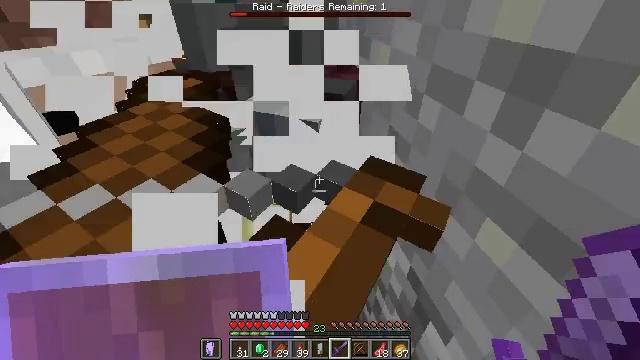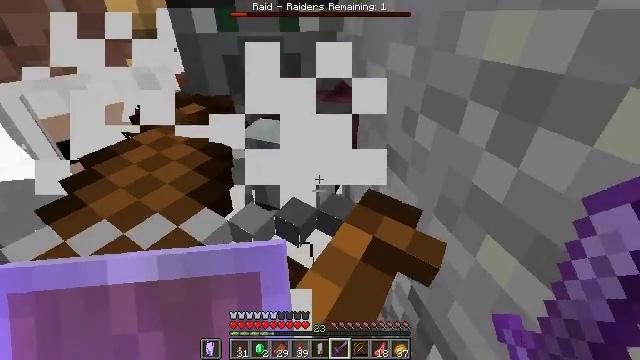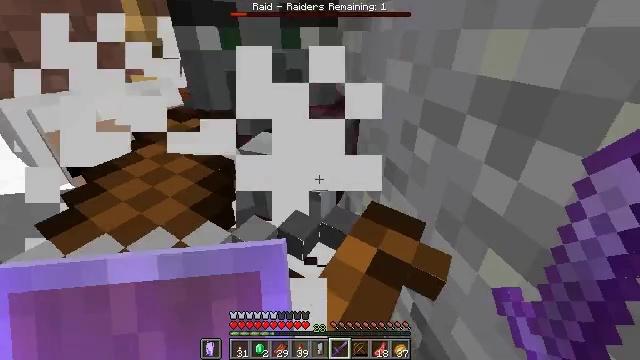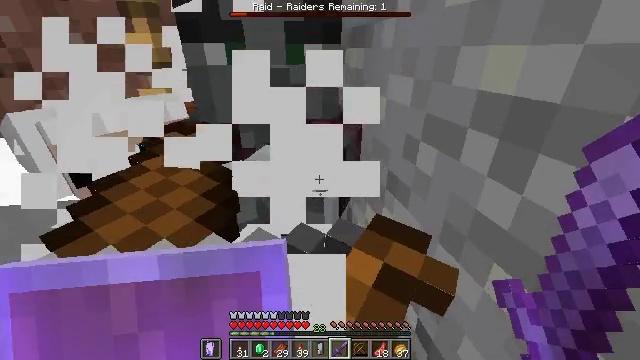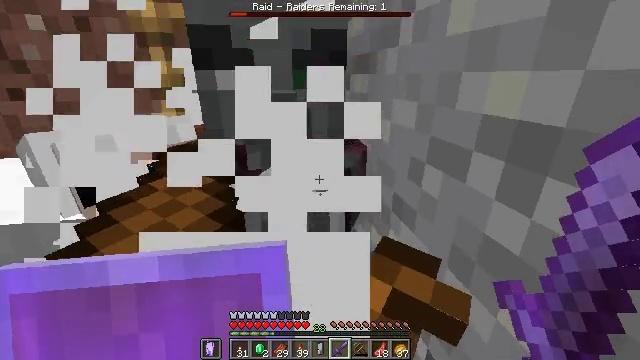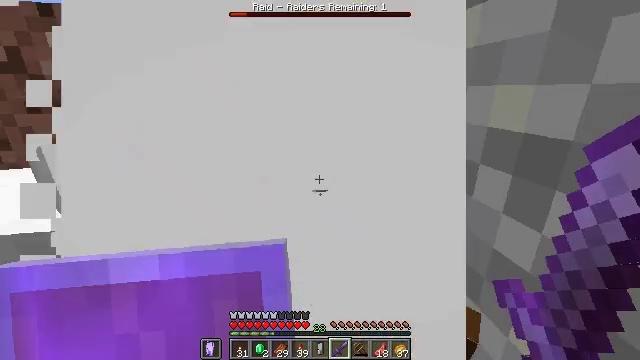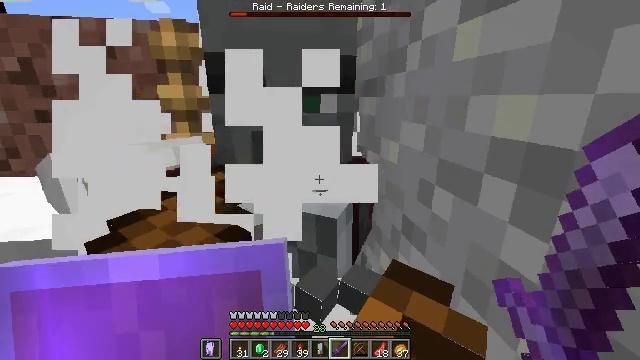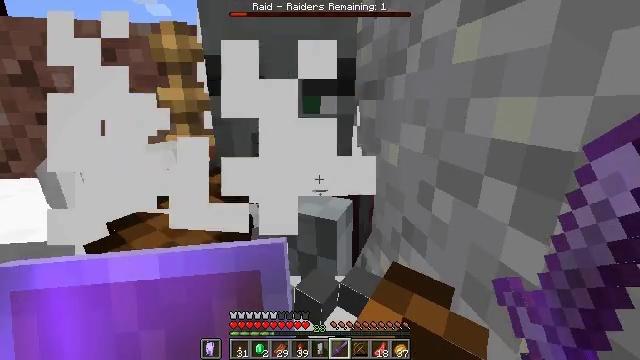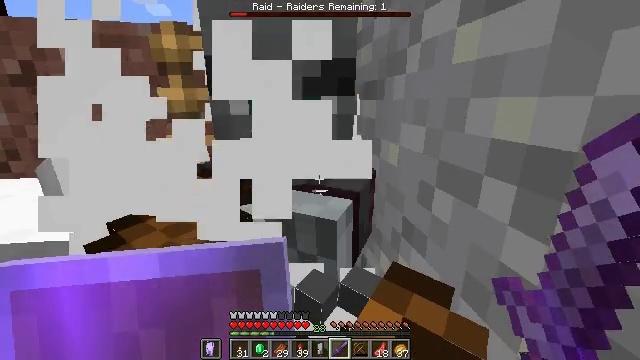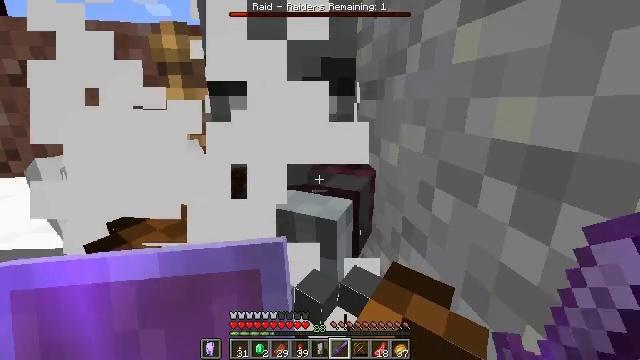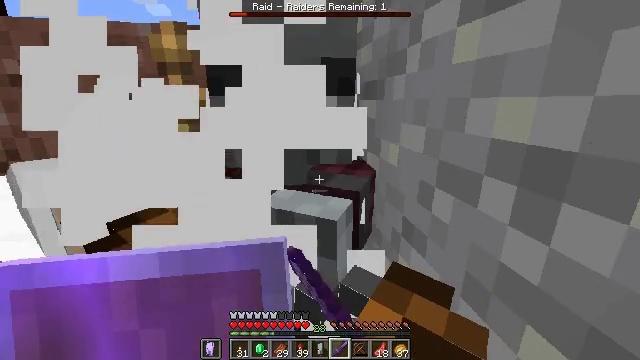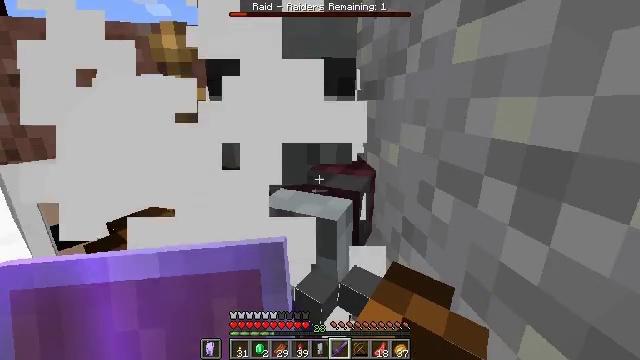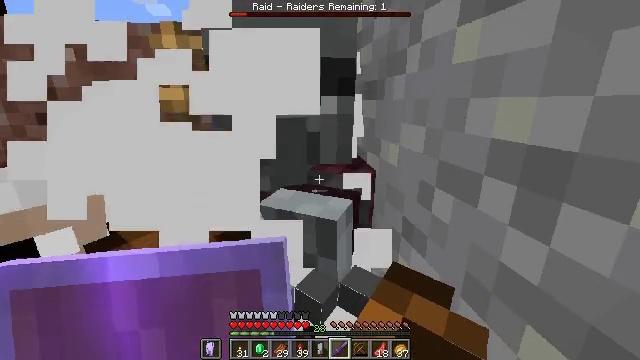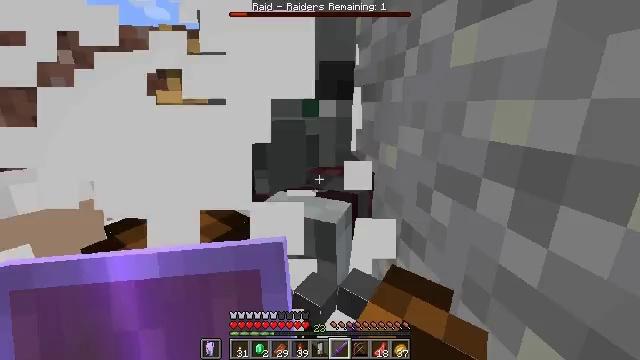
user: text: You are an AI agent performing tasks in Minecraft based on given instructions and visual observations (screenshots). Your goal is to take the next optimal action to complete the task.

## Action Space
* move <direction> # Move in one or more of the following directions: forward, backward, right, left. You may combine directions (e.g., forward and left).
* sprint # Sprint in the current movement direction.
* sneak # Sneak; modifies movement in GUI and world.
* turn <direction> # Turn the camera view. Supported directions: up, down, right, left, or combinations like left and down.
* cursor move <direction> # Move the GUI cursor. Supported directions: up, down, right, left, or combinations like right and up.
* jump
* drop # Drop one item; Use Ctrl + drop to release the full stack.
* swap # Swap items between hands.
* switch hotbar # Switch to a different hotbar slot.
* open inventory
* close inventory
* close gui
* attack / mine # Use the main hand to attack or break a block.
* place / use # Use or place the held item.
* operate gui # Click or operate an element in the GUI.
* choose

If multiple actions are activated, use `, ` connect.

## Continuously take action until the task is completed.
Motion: motion action
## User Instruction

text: Kill mobs.
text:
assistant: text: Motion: turn up
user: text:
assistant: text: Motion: turn up
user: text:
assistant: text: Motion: turn up
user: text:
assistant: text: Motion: turn left and up
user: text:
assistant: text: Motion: turn left and up
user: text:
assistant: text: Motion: turn up
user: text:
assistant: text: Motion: no_op
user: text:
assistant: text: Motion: no_op
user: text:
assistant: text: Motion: attack / mine
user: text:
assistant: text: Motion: attack / mine
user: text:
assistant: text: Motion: attack / mine
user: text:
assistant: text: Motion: no_op
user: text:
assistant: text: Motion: no_op
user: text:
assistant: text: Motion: no_op